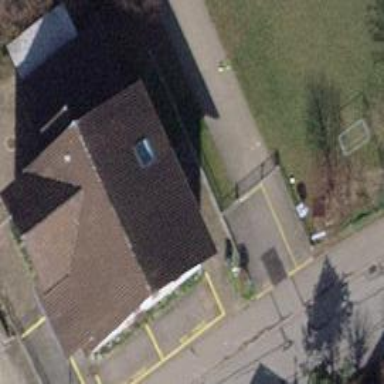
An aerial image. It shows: Bicycle parking area with wall loops for securing bikes.